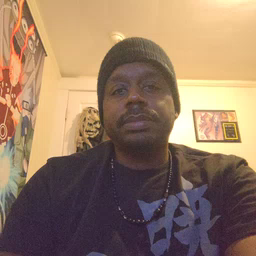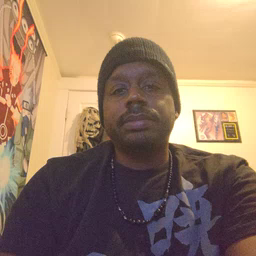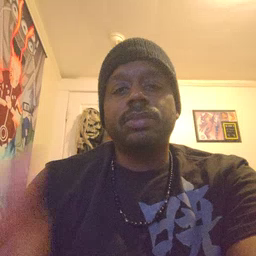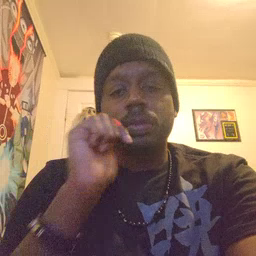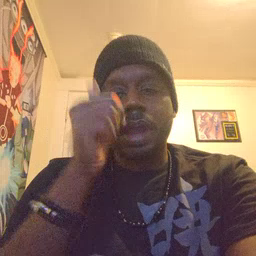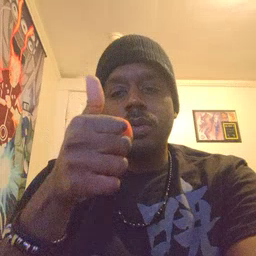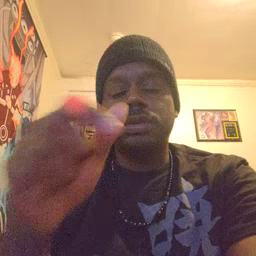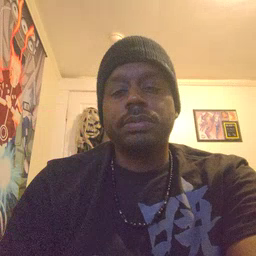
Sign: tomorrow